Question: I am just learning the new bootstrap grid system however it is very different from 2.x and I can't seem to get it to contain anything, it just flows on out.
Screenshot: <URL>

Code: <URL>
'''
<!DOCTYPE html>
<html>
<head>
<title>ICG - Home</title>
<link href="css/bootstrap.min.css" rel="stylesheet">
<link href="css/over.css" rel="stylesheet">
<!-- HTML5 shim and Respond.js IE8 support of HTML5 elements and media queries -->
<!--[if lt IE 9]>
<script src="assets/js/html5shiv.js"></script>
<script src="assets/js/respond.min.js"></script>
<![endif]-->
</head>
<body>
<div class="navbar navbar-default navbar-fixed-top">
<div class="container">
<div class="navbar-header">
<button type="button" class="navbar-toggle" data-toggle="collapse" data-target=".navbar-collapse">
<span class="icon-bar"></span>
<span class="icon-bar"></span>
<span class="icon-bar"></span>
</button>
<a class="navbar-brand" id="blue" href="#">iCanGame</a>
</div>
<div class="navbar-collapse collapse">
<ul class="nav navbar-nav">
<li class="active"><a href="#">Home</a></li>
<li><a href="#about">Community</a></li>
<li><a href="#contact">All Games</a></li>
</ul>
<ul class="nav navbar-nav navbar-right">
<li><a href="#login">Login</a></li>
<li><a href="#register">Register</a></li>
</ul>
</div><!--/.nav-collapse -->
</div>
</div>
<div id="navend"></div>
<div class="container">
<div class="row">
<div class="col-xs-10">left</div>
<div class="col-xs-2"><div class="wrap">sdsafdsafdsafdsafdsafdsajlsdhakfhdksahlfdsahkfldsakfhkdsakfdkjslahfdskhaflhdksaklfhdsaklfdkhsa</div></div>
</div>
</div>
<script src="assets/js/jquery.js"></script>
<script src="dist/js/bootstrap.min.js"></script>
</body>
</html>
'''
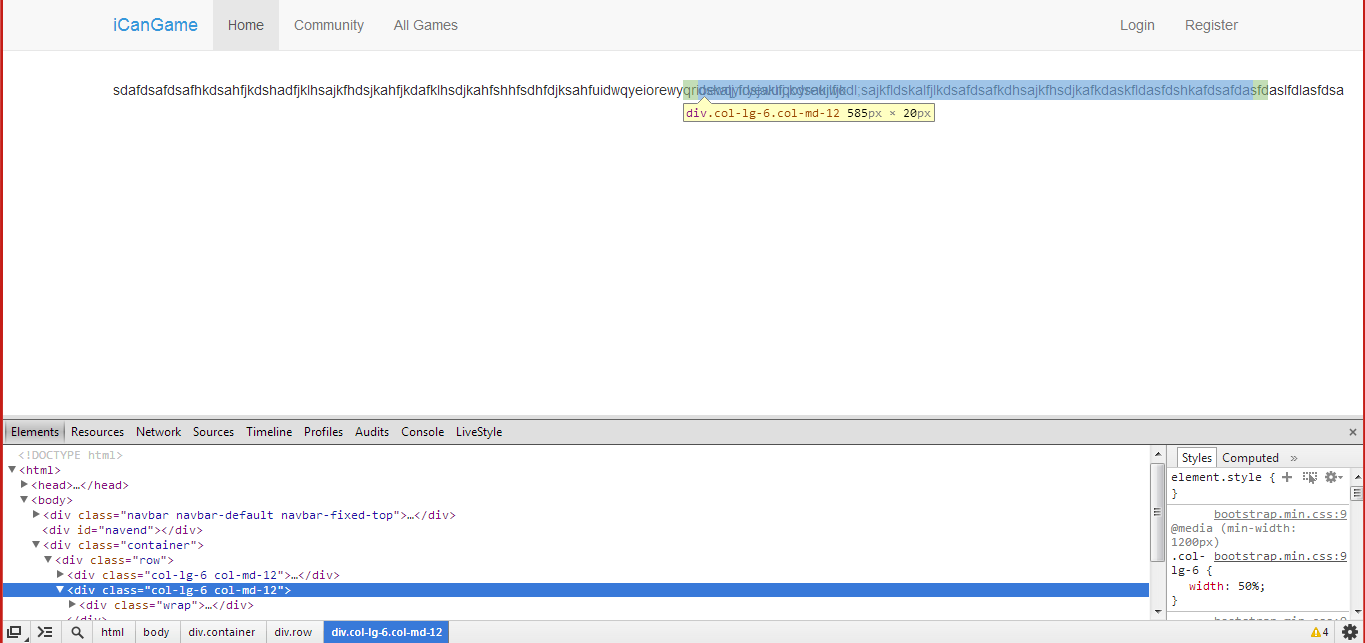
Answer: Well the text has been overflowing because your sample text is a single word you have not included any space between those...
Please find code below..
'''
<div class="row">
<div class="col-xs-10"><p>left</p></div>
<div class="col-xs-2"><div class="wrap"><p>
sdsafds dhakfhdks ahlfdsahkf ldsakfhk dsakfdkj slahfd skhafl hdksaklfhds aklfdkhsa</p> </div></div>
</div>
'''